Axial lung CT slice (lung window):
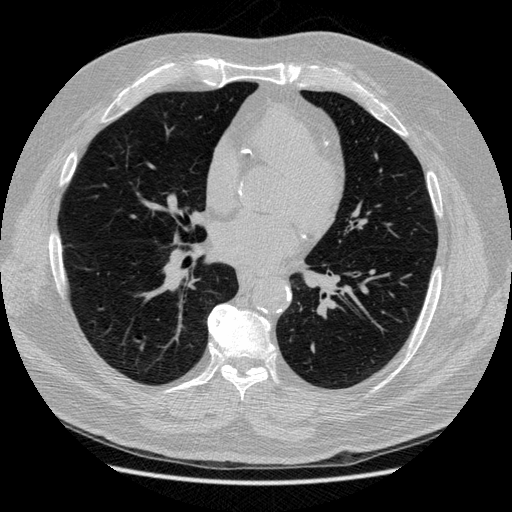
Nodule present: no